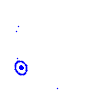
Particle: electron